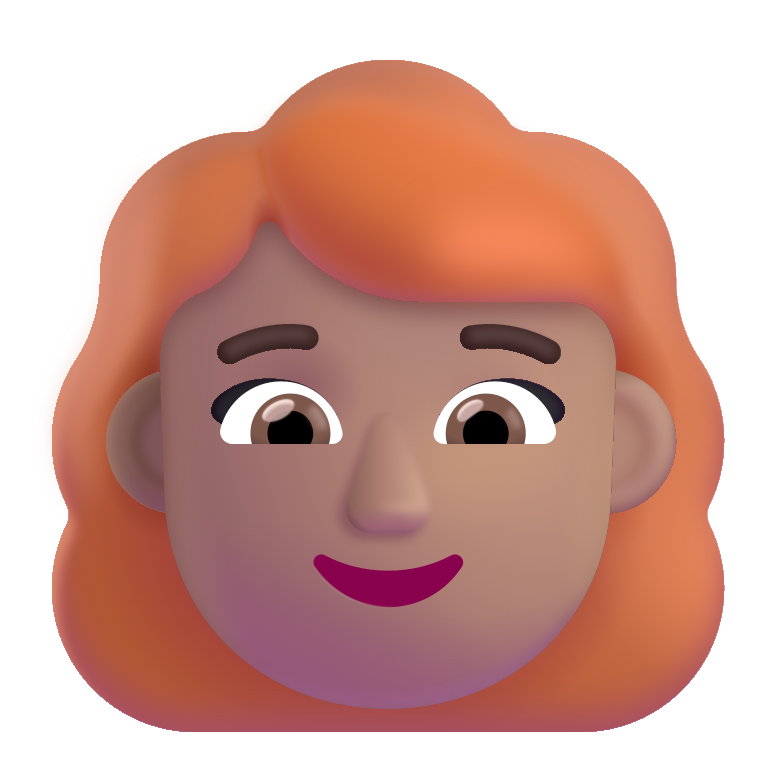
woman red hair color